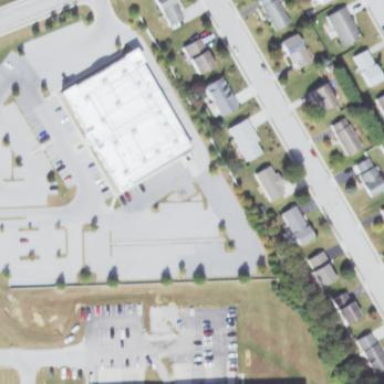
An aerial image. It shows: Building that houses fitness center.